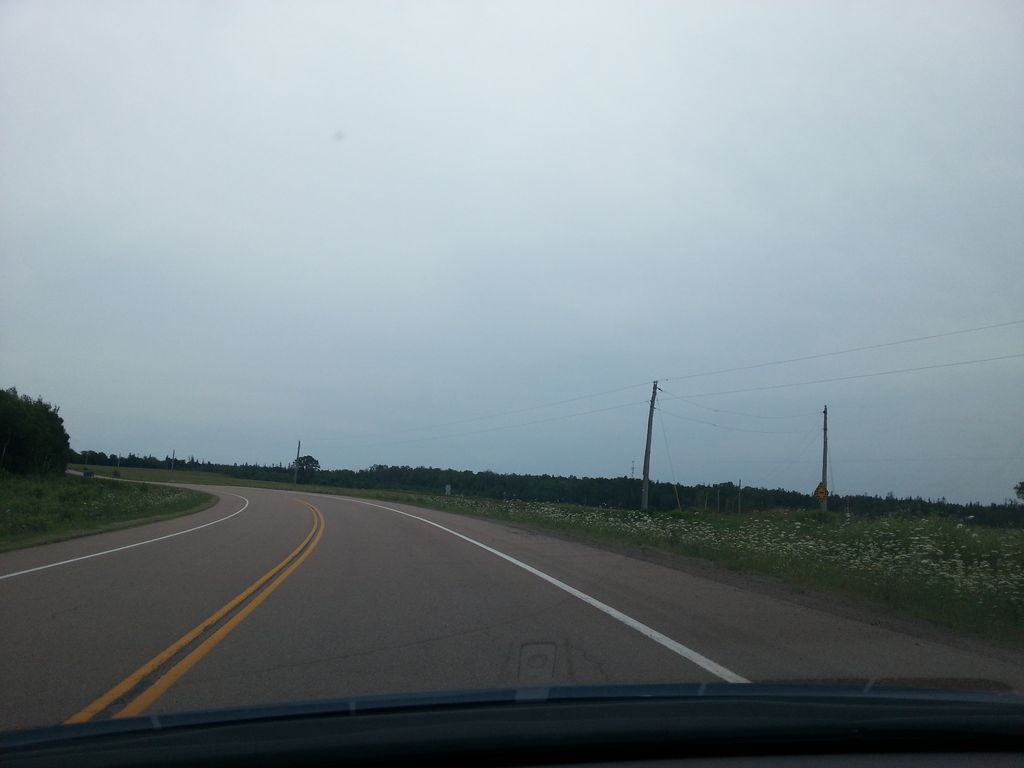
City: charlottetown